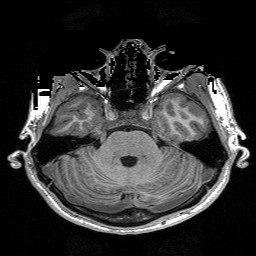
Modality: T1w
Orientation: coronal
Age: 21
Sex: male
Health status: healthy
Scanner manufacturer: siemens
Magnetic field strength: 3 T
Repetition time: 3.2 s